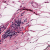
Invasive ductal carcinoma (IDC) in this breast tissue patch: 0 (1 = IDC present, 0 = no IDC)